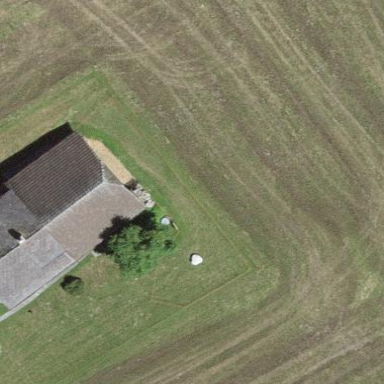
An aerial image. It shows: Farm building.